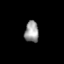
Tissue: prostate
Cell type: T cells
Senescence score: 0.3571
Nuclear area (px): 287
Mean DAPI intensity: 154.523